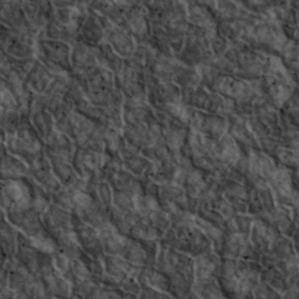
Label: non_frost